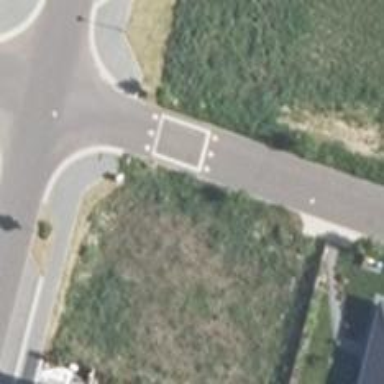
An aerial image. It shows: Traffic hump for calming the traffic.